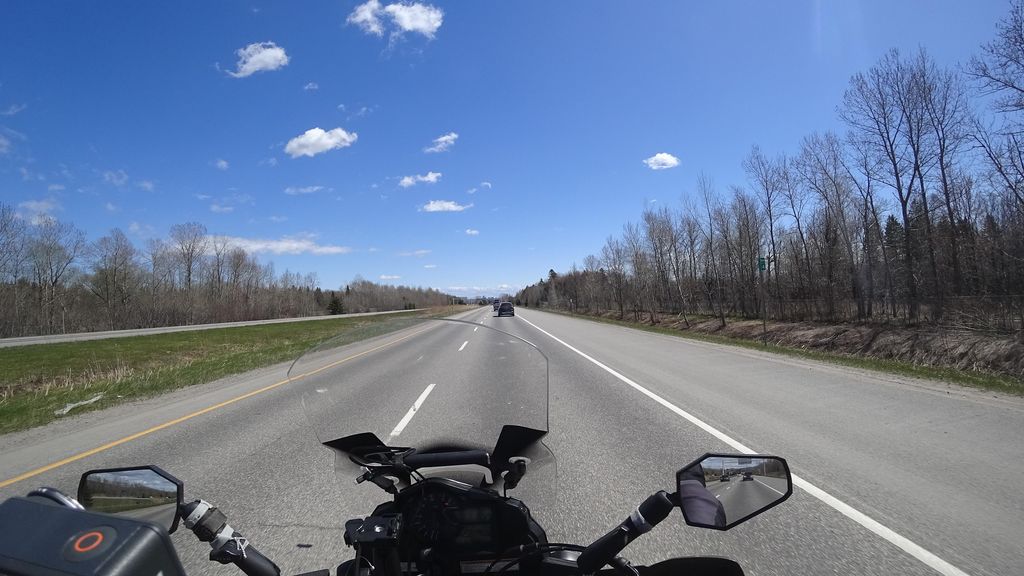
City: quebec_city